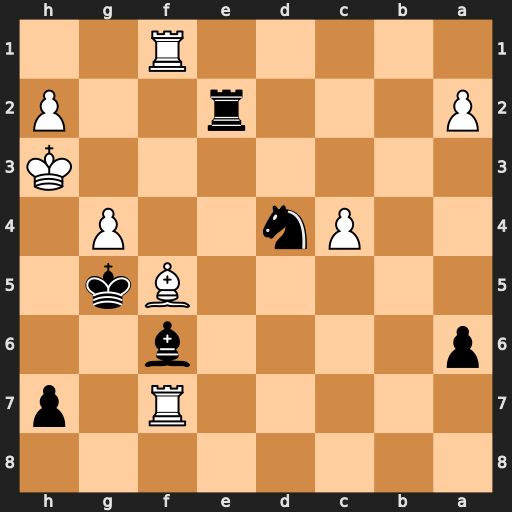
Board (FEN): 8/5R1p/p4b2/5Bk1/2Pn2P1/7K/P3r2P/5R2
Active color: b
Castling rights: -
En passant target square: -
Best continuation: Be5 Rg7+ Bxg7